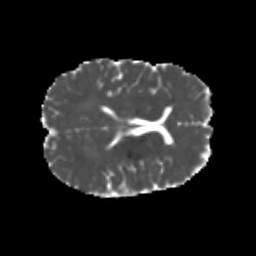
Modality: MD
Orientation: axial
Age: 21
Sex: male
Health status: healthy
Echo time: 0.074 s